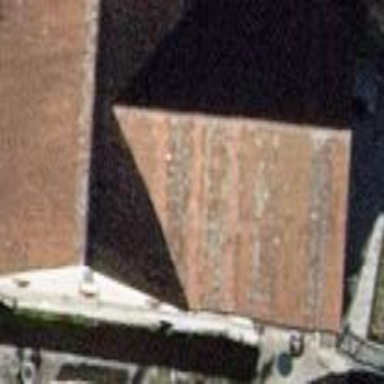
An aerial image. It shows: Gabled roof on farm auxiliary building.